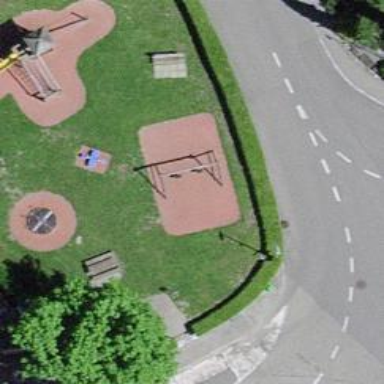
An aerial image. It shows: Playground with swings.